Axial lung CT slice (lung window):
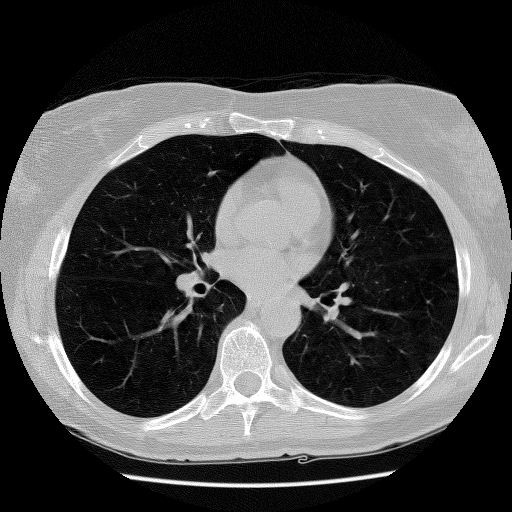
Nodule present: no